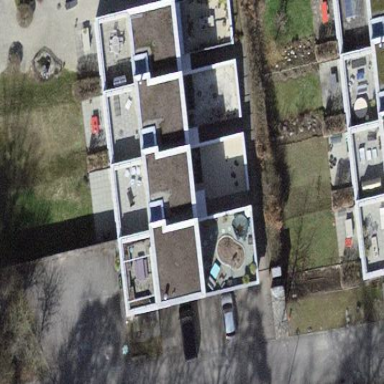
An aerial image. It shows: Residential building.